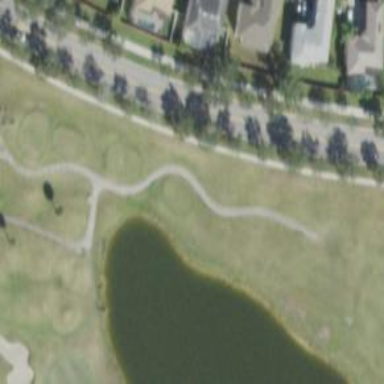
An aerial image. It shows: Path for both roads and golfers.